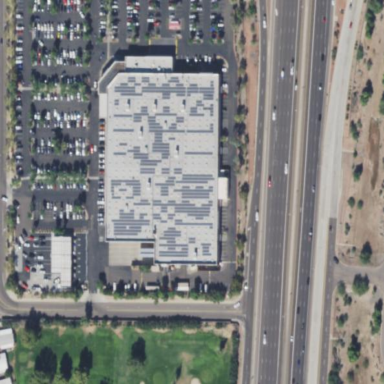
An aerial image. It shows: Retail building that operates as wholesale shop.